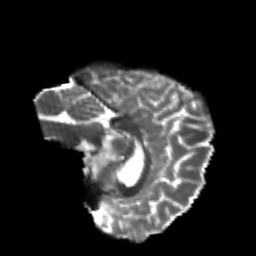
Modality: T2w
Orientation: sagittal
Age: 24
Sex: male
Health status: healthy
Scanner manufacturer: philips
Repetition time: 7.39 s
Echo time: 0.08599 s